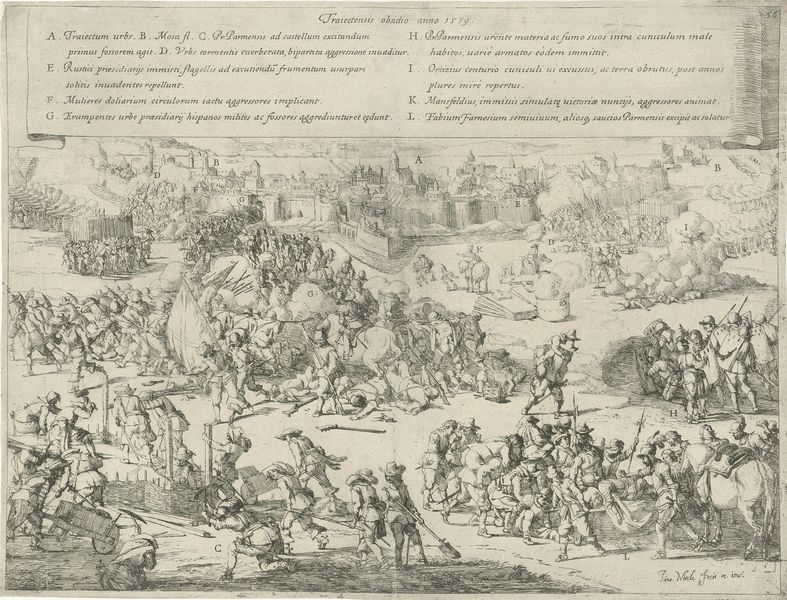
Titel: Beleg van Maastricht
Künstler: Jan Miel
Standort: Amsterdam
Institution: Rijksmuseum
Schlagwörter: kampf, stadt, zeichnung, rauch, karren, fahne, krieg, schlacht, church, crowd, fight, hat, men, people, soldaten, soldiers, sword, swords, white, black, france, wall, print, pot, smoke, fighting, horses, eroberung, landscape, houses, drawing, castle, army, hats, sketch, battle, schaufel, dead, schlachtfeld, flag, town, kessel, city, flags, walls, war, horse, spears, description, text, wheelbarrow, kapf, key, year, moat, shovel, lance, weapons, gallows, legend, troops, legenda, siege, gravure, cannons, anno, labels, clusters, 1519, men1579, fortificatoin, ancien, 16th c